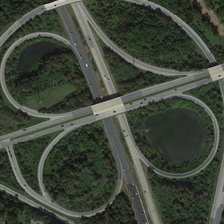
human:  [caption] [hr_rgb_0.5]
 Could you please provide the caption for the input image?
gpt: the side of the road was a lake .

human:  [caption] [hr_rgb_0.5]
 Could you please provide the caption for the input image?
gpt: the ease of the road is surrounded by land .

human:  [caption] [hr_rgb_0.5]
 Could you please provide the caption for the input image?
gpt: many green trees and two ponds are near a viaduct with three circles .

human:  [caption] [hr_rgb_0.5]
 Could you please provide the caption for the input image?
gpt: many green trees and two ponds are near a viaduct with three circles .

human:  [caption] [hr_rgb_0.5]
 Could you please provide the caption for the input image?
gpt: the ease of the road is surrounded by land .